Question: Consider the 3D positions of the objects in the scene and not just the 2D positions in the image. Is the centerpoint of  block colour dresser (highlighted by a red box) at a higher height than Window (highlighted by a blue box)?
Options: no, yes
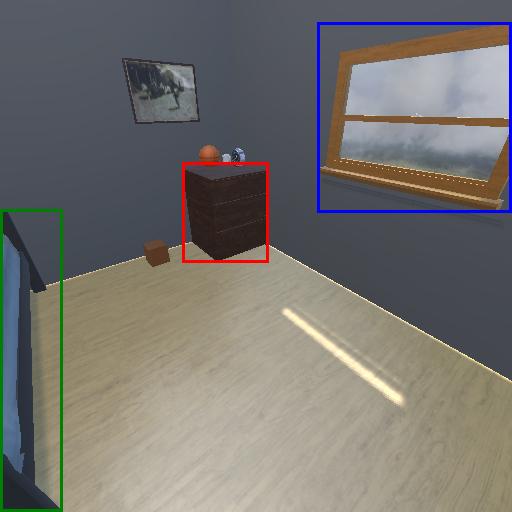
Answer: no